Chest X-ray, PA view. Patient: 58 years old, sex M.
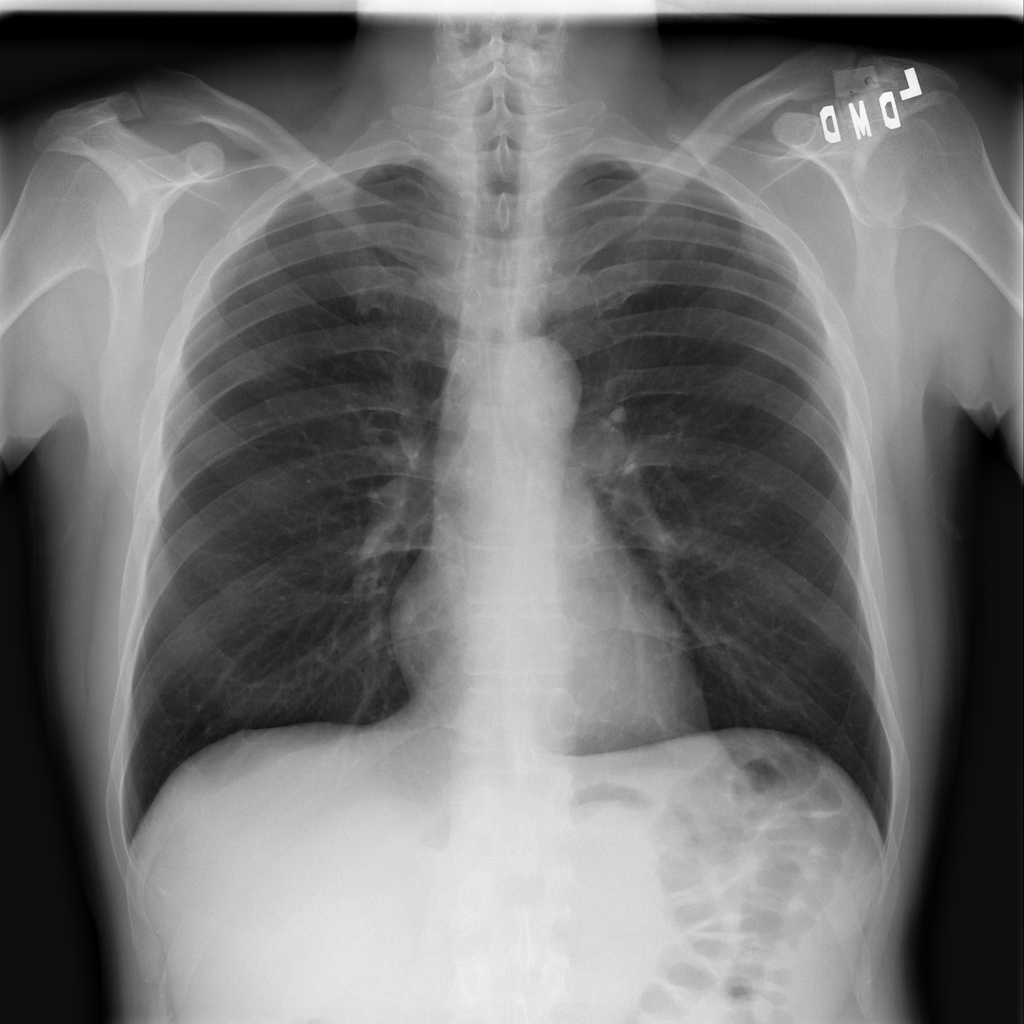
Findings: No Finding